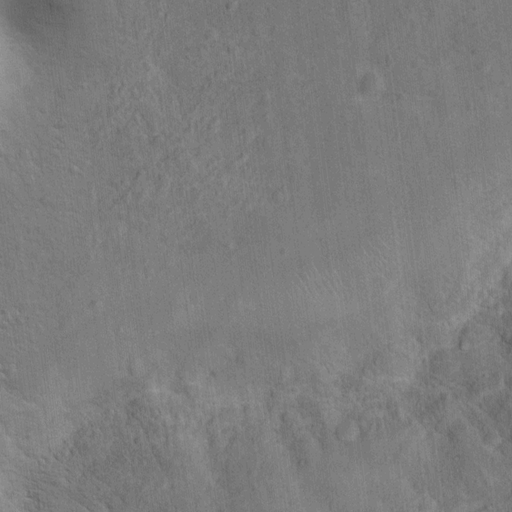
Classes present: Background, Cone